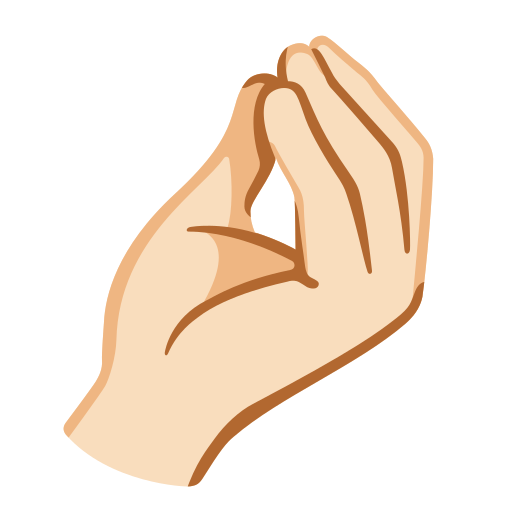
Emoji: 🤌🏻